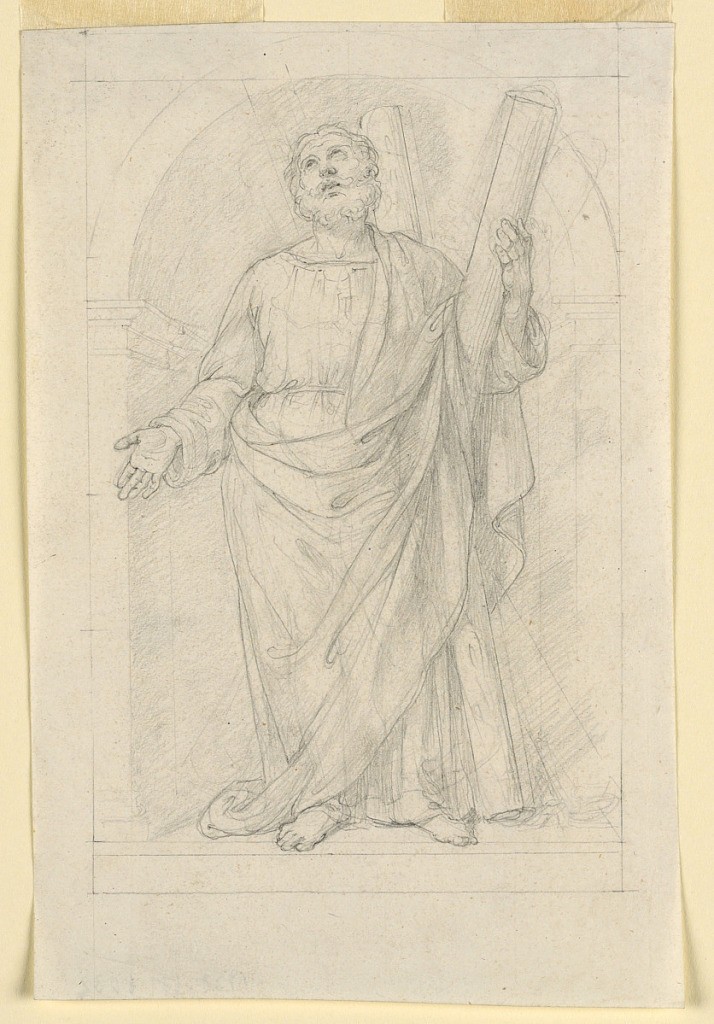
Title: Saint Bartholomew
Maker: Fortunato Duranti, Italian, 1787 - 1863
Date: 1820–1850
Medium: Graphite on paper
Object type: Drawing
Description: Standing in a niche, his left arm placed on a cross arm. His head is raised, his right arm outstretched. Framing graphite line. Parts of outline are deeply impressed.